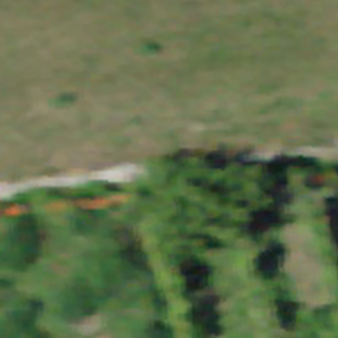
Label: other